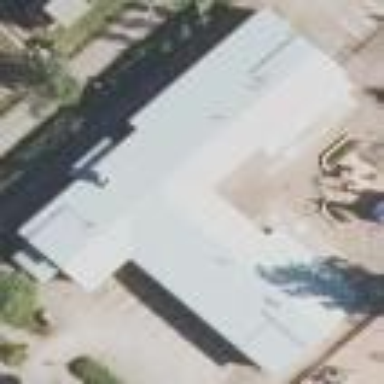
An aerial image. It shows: School building.